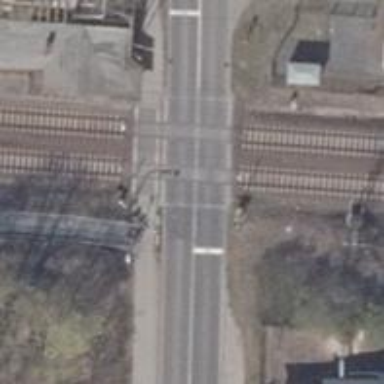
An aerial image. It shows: Level crossing with lights at railway intersection.